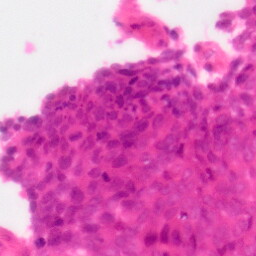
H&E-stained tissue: Colon